Modality: planning_CT
Slice 37 of 167
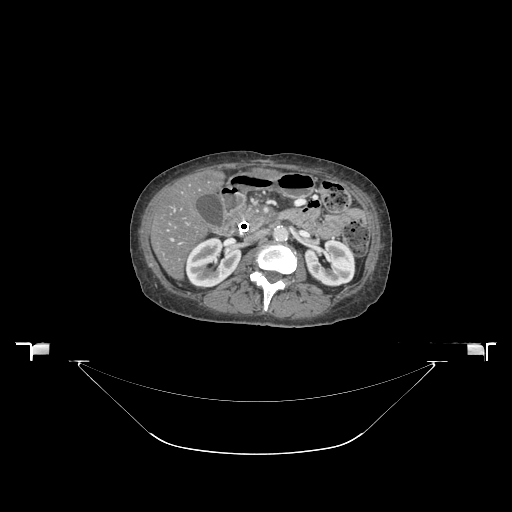